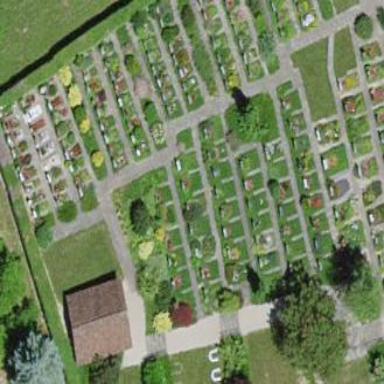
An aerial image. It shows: Cemetery.